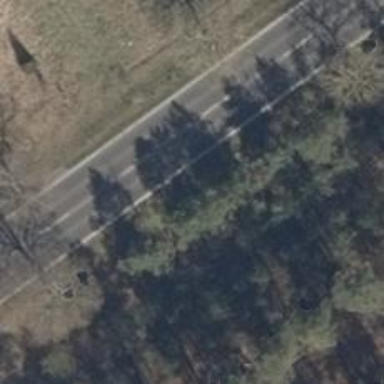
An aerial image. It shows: Row of trees in natural setting.